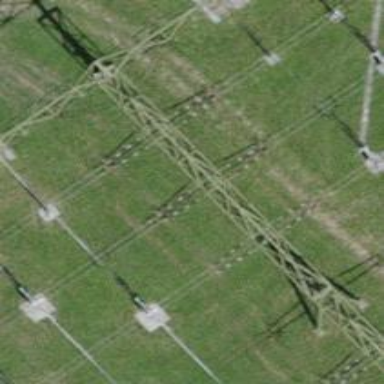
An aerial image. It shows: Insulator used in power systems.